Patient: sex F, age 65
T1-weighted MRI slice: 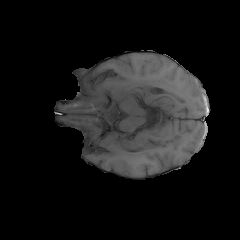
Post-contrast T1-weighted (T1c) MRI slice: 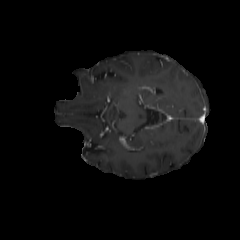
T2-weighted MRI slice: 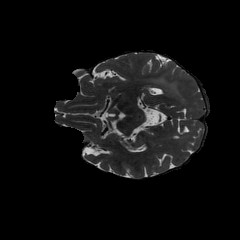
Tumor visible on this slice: yes
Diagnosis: Glioblastoma, IDH-wildtype
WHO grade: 4